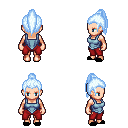
a pixel art fantasy rpg character, female body template, human, light skin, blue vest, red pants, white cyan long topknot hairstyle, black slippers, four views (front, back, left, right), 2x2 character sprite sheet, small pixel art, hard edges, no anti-aliasing